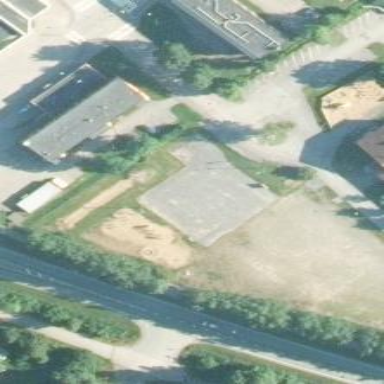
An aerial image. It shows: Asphalt pitch designated for leisure land activities.